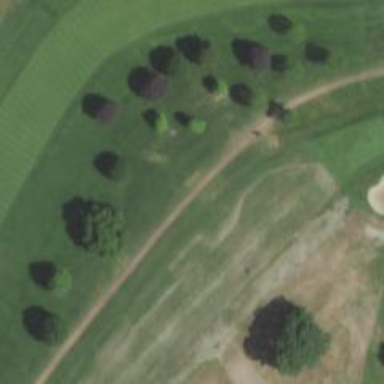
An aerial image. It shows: Golf hole.